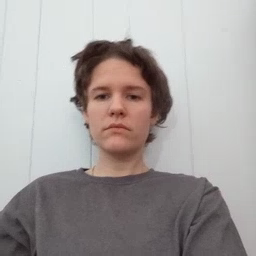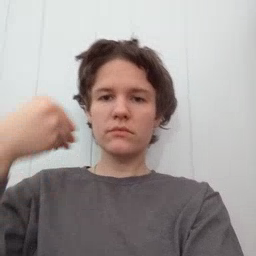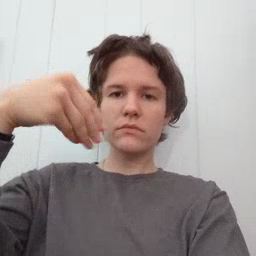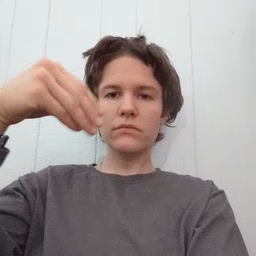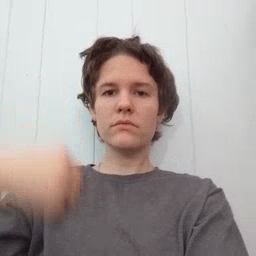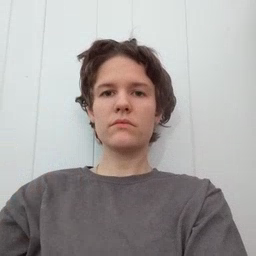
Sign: store